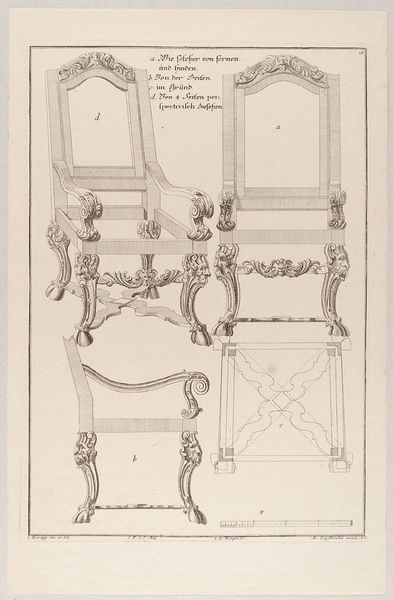
Titel: Querschnitt, Grund- und Aufriss eines Stuhls
Künstler: Johann Rumpp
Standort: Hamburg
Institution: Museum für Kunst und Gewerbe Hamburg
Schlagwörter: fuß, weiß, grau, profil, schwarz, skizze, stuhl, stühle, zeichnung, rahmen, beine, bein, armlehne, lehne, grafik, graphik, tafel, platte, fotografie, photographie, maske, druck, druckgraphik, druckgrafik, schraffur, stich, beschriftung, kunstgewerbe, laubwerk, blattwerk, sitzfläche, kupferstich, kunsthandwerk, geschnitzt, details, maßstab, hausrat, bandelwerk, stahlstich, reproduktionen, b, j, 1700, industriedesign, druckerzeugnisse, möbel, ornamentstich, vorlageblätter, hözern